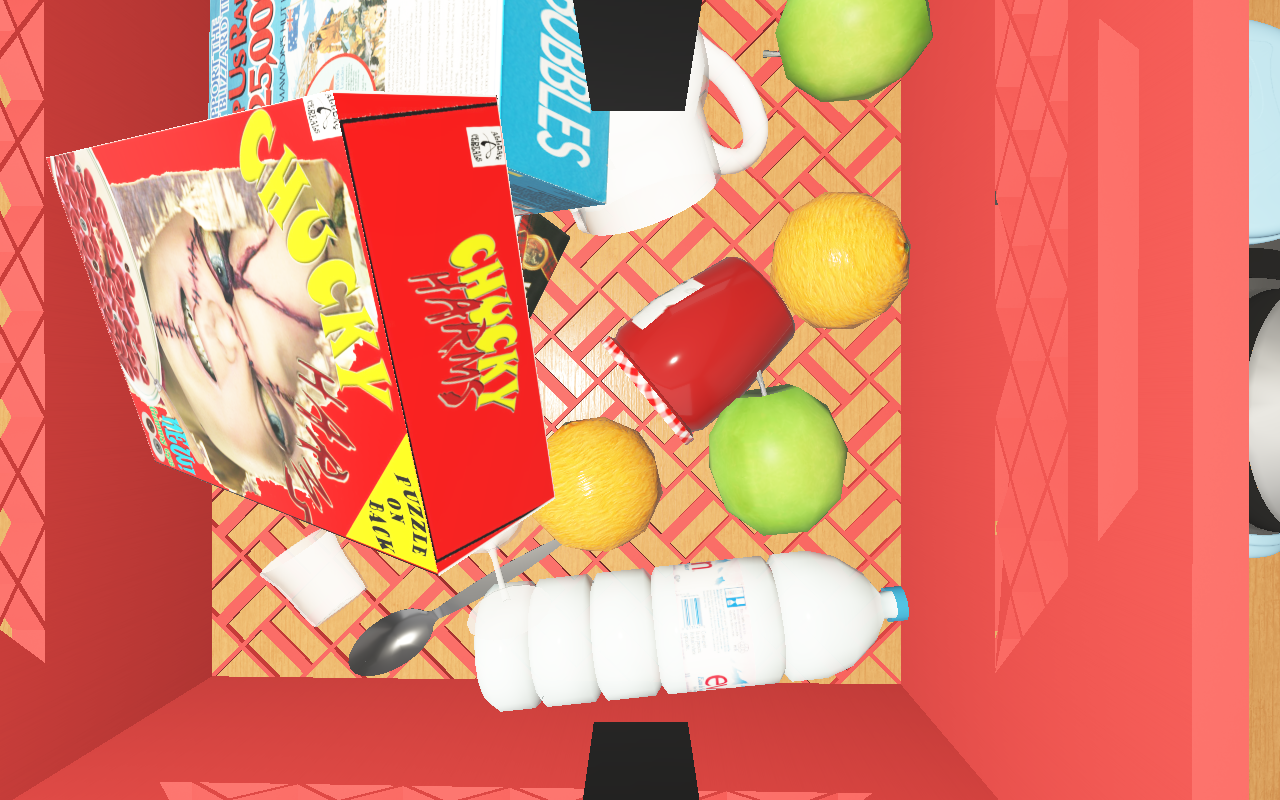
Objects in the scene:
apple
apple
orange
orange
jam jar
cereal box